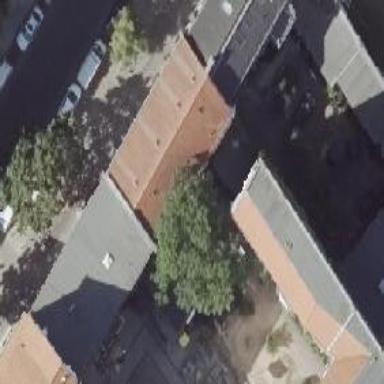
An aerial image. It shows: Residential building with flat grey roof. The building itself is painted in orange color.